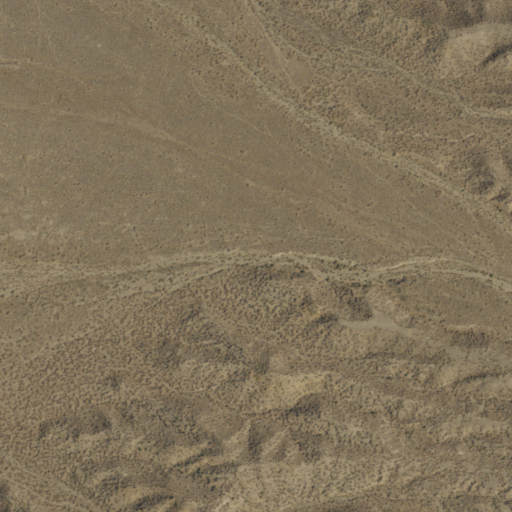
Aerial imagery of valley in Nevada named Silver Hill Canyon containing only shrub